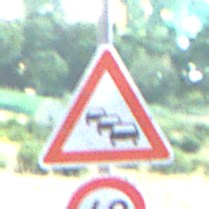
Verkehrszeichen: Stau
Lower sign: Geschwindigkeit60
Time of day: Night
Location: Outdoor (Nature)
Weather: PartlyCloudy
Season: NotSpecified
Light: Natural